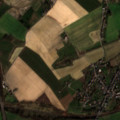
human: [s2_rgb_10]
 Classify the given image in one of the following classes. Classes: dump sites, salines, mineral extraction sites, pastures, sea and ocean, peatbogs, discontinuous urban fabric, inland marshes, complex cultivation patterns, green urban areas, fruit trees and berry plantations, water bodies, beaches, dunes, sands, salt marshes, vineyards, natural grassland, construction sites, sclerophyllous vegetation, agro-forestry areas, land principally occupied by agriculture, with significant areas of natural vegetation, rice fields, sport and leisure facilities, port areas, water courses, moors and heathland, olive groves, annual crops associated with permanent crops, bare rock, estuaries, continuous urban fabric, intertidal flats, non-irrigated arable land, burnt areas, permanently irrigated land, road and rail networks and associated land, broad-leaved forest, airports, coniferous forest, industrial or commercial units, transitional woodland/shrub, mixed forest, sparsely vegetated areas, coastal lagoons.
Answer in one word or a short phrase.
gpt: discontinuous urban fabric, non-irrigated arable land, complex cultivation patterns, moors and heathland